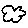
Label: cloud